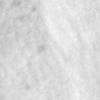
Label: no_change